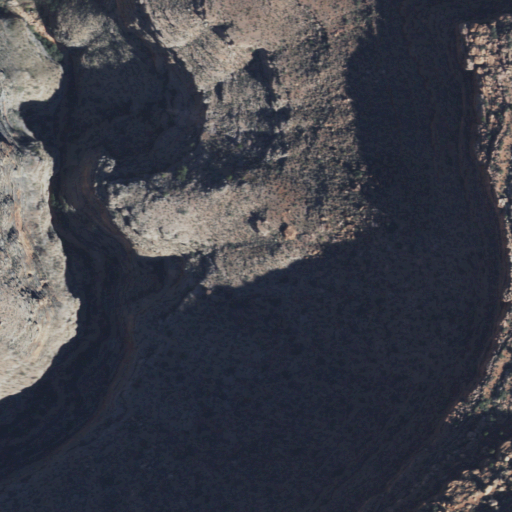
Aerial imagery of depression(s) in Arizona named Aztec Amphitheater containing shrub and barren land